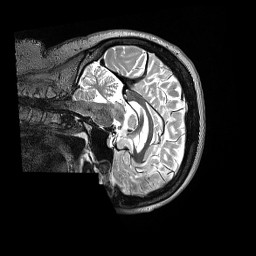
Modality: T2w
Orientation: sagittal
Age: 44
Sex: female
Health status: ill
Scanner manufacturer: siemens
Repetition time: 3.2 s